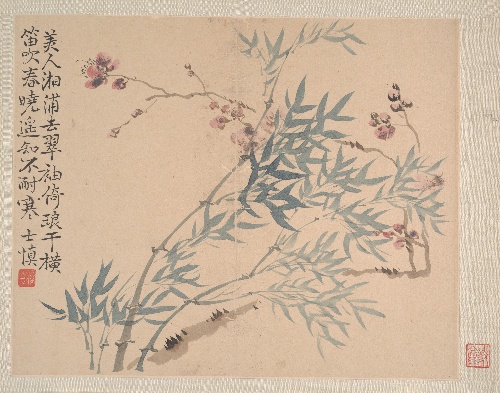
Title: 清   汪士慎   山水花卉圖   冊|Landscapes and Flowers
Artist: Wang Shishen
Artist bio: Chinese, 1686–1759
Date: dated 1745
Object type: Album
Classification: Paintings
Medium: Album of eight paintings; ink and color on paper
Culture: China
Period: Qing dynasty (1644–1911)
Dimensions: Image: 8 x 9 7/8 in. (20.3 x 25.1 cm)
Department: Asian Art
Credit line: Gift of Douglas Dillon, 1980
Accession year: 1980
Repository: Metropolitan Museum of Art, New York, NY
Tags: Landscapes|Flowers